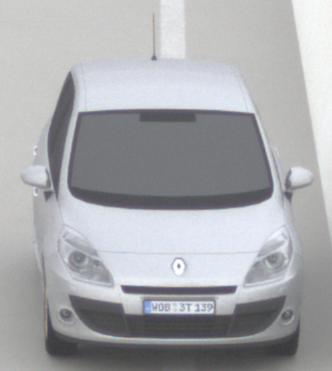
Make: Renault
Model: Scénic 1.6 16V 110
Detailed model: Scénic (III)
Model produced from: 2009/06
Model produced until: 2010/08
Doors: 5
Color: white
Road condition: dry road
Daytime: morning or afternoon
Contrast: low contrast